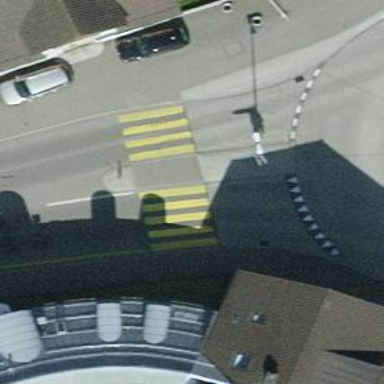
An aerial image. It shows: Zebra crossing with road island.